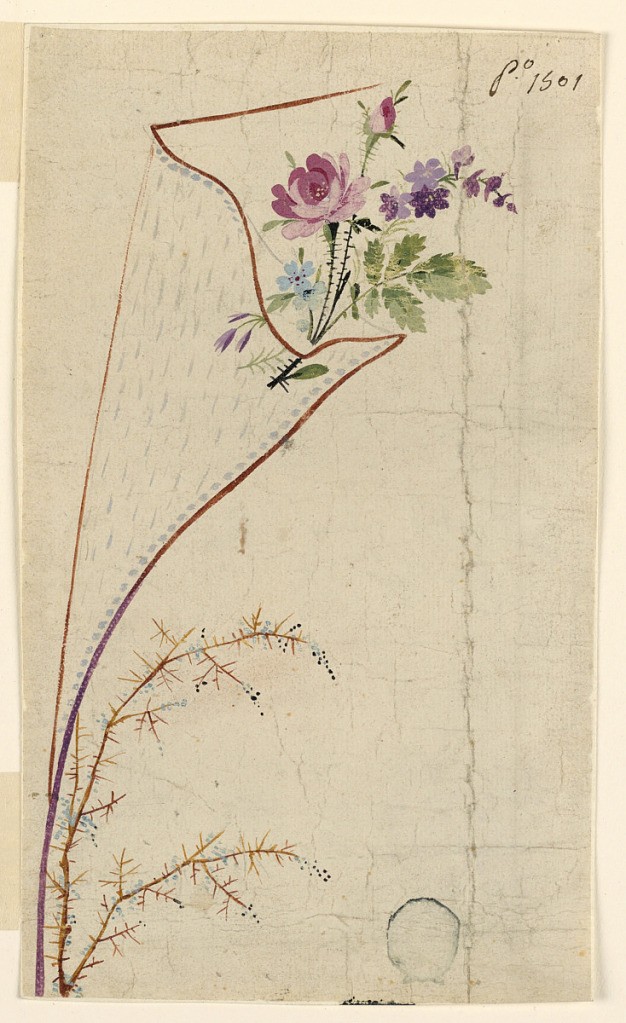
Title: Design for the Embroidery of the Top Part of a Man's Coat (Lapel), Pattern No. 1510 of the "Fabrique de St. Ruf"
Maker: Fabrique de Saint Ruf, Lyon, France
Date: ca. 1785
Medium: Graphite, brush and gouache on paper
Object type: Drawing
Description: A bunch of flowers apparently sticking in the lapel. Dry boughs beneath.